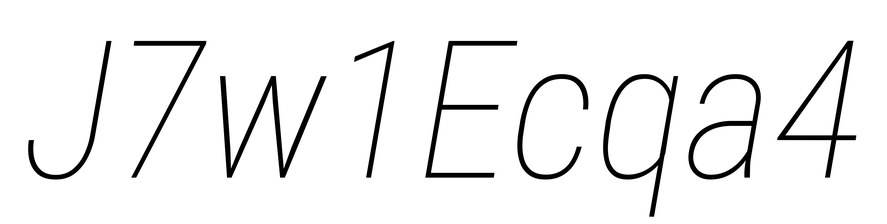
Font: Roboto-Italic_Condensed_Thin_Italic